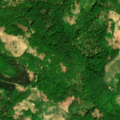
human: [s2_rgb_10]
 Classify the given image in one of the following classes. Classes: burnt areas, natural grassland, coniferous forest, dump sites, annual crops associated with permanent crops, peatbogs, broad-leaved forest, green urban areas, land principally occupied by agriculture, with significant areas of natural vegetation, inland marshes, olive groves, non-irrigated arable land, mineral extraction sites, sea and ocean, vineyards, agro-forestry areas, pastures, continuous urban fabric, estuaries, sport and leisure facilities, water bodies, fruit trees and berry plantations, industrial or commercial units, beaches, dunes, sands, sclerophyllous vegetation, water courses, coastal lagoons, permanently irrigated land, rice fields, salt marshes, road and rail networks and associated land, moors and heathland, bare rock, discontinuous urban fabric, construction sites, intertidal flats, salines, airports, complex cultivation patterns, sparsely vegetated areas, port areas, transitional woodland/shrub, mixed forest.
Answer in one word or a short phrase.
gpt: broad-leaved forest, natural grassland, transitional woodland/shrub